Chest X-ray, PA view. Patient: 63 years old, sex M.
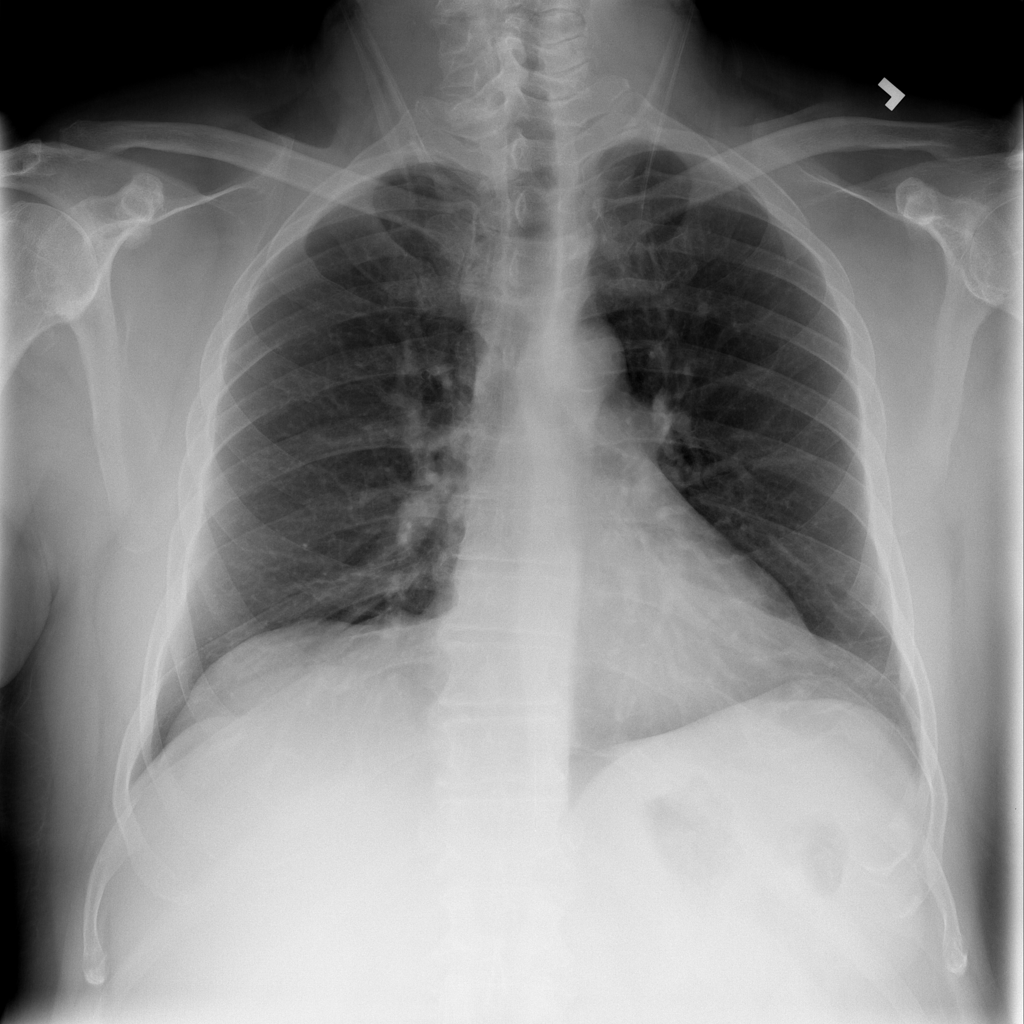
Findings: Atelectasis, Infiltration